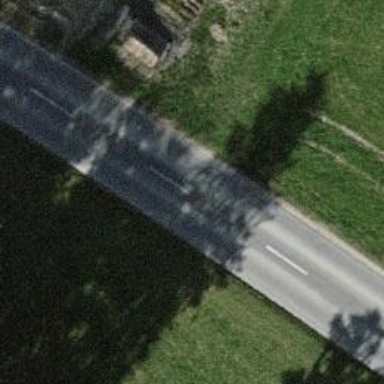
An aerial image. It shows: Asphalt road classified as tertiary.